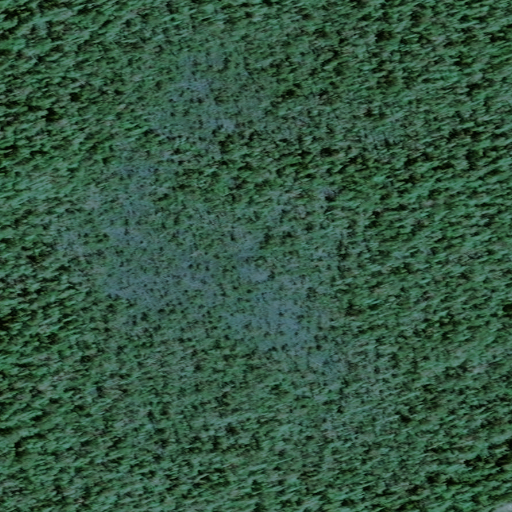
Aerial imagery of cape in Alaska named Point Sykes containing only unknown